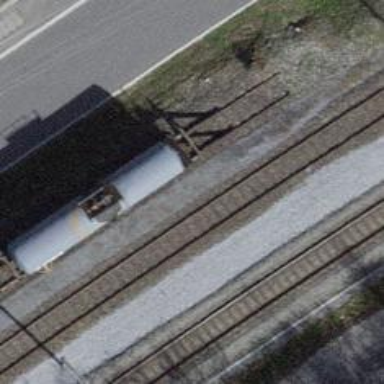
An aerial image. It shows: Railway buffer stop.